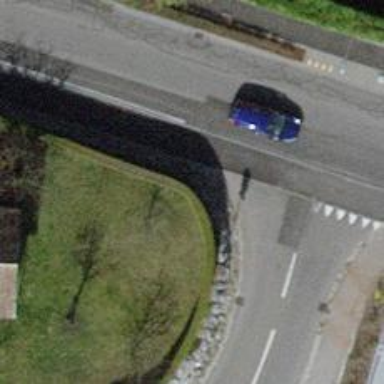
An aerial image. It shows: Hedge acting as barrier.